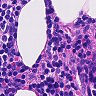
Metastatic tissue present: no